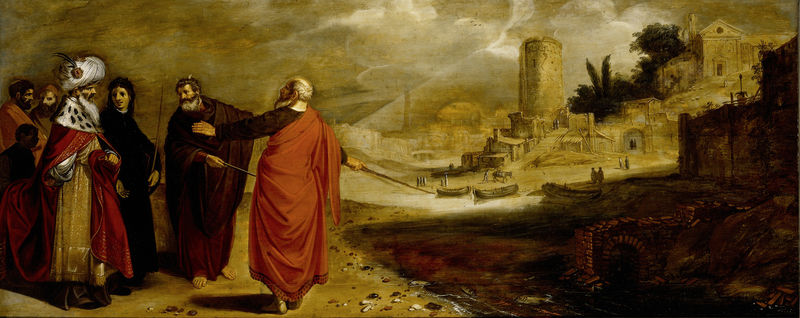
Titel: Aäron verandert het water van de rivier in bloed
Künstler: Jan Symonsz. Pynas
Standort: Amsterdam
Institution: Rijksmuseum
Schlagwörter: gemälde, schatten, umhang, wasser, wolken, fluss, gelb, landschaft, sand, stadt, ufer, braun, frankreich, männer, orange, rot, wolke, architektur, hermelin, pelz, häuser, brücke, gold, gewänder, boot, boote, stock, turm, fell, schiffe, bogen, zeigen, moses, orient, palast, stöcke, priester, antikisierend, palmen, tempel, orientalismus, turban, sultan, manel, zobel, verweis, pelturm